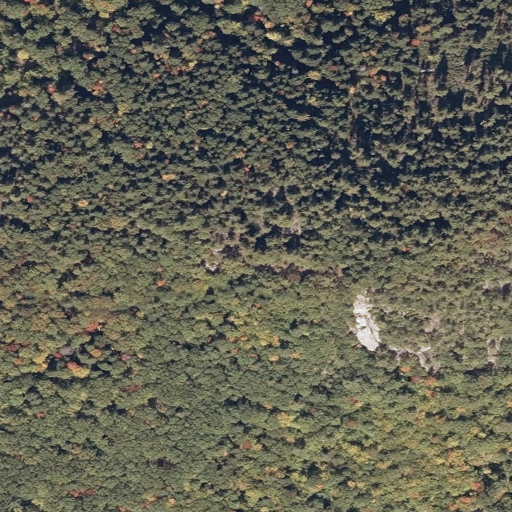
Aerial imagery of mountain in Maine named Mount Tire'm containing evergreen forest, deciduous forest, and mixed forest